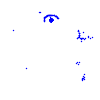
Particle: kaon